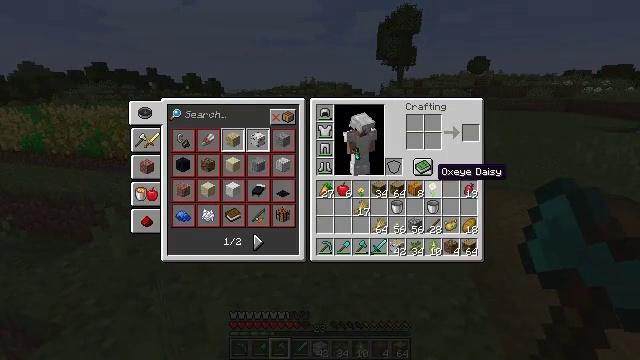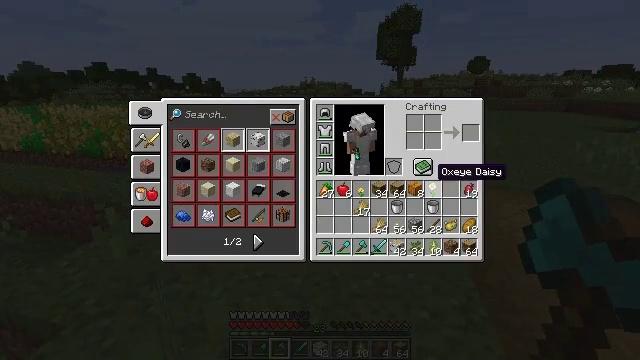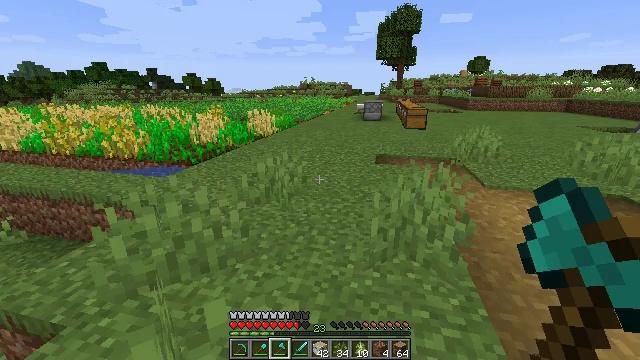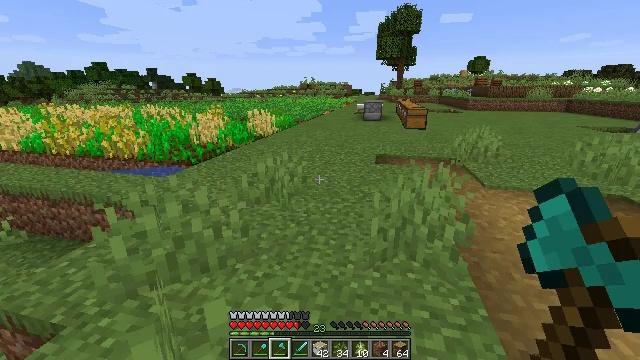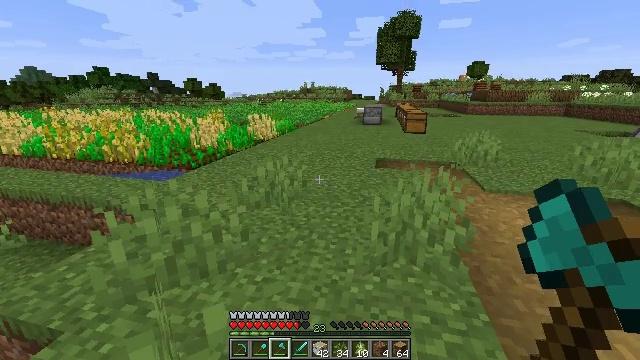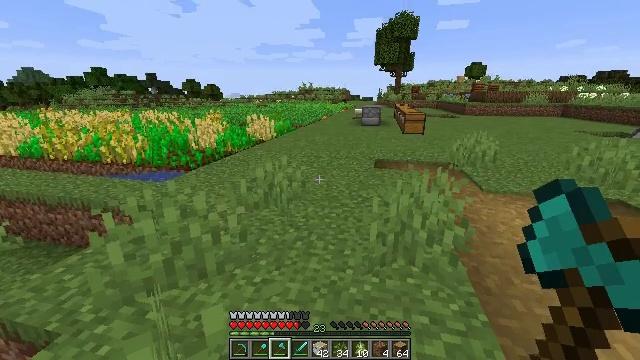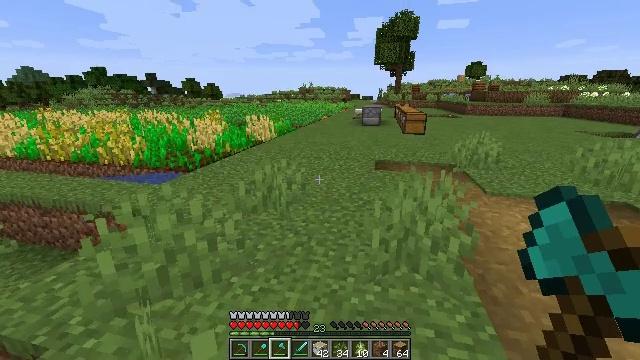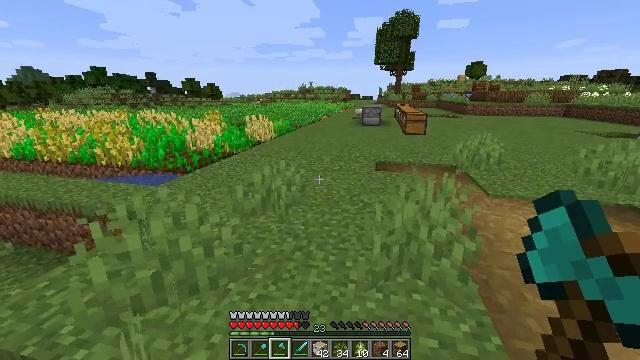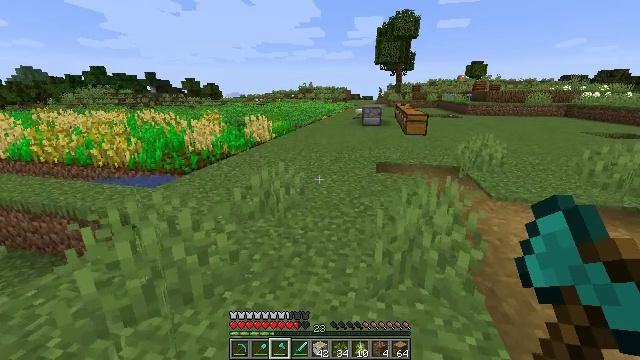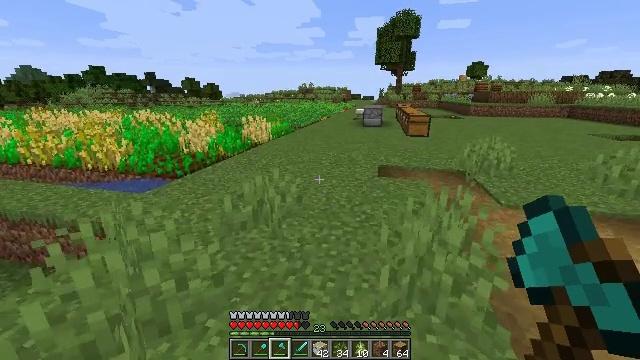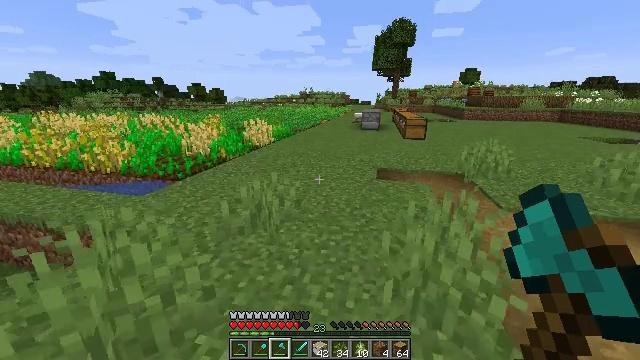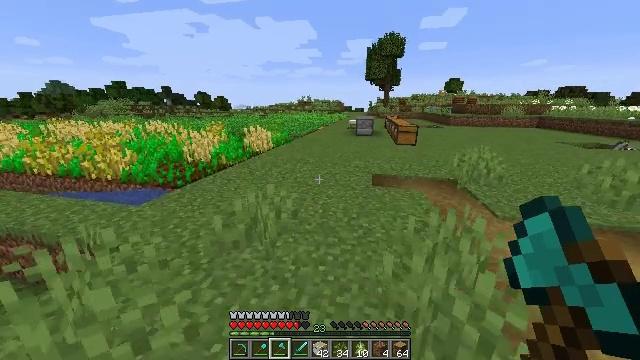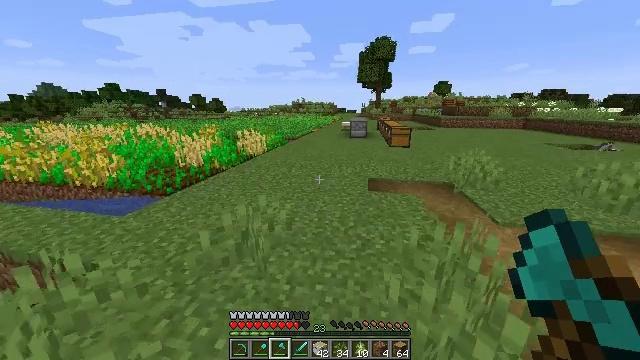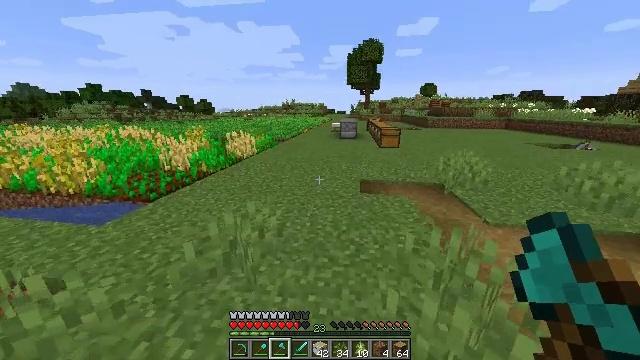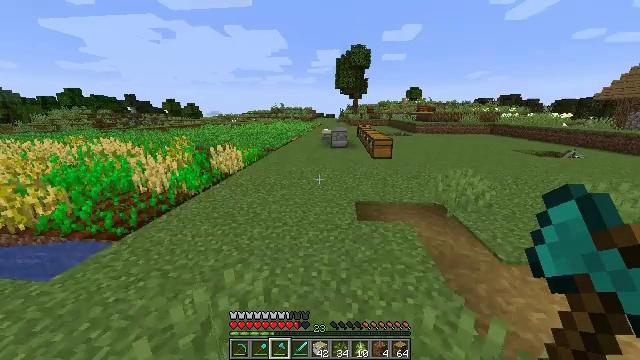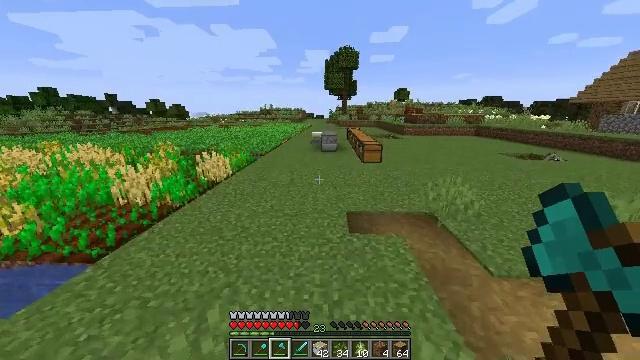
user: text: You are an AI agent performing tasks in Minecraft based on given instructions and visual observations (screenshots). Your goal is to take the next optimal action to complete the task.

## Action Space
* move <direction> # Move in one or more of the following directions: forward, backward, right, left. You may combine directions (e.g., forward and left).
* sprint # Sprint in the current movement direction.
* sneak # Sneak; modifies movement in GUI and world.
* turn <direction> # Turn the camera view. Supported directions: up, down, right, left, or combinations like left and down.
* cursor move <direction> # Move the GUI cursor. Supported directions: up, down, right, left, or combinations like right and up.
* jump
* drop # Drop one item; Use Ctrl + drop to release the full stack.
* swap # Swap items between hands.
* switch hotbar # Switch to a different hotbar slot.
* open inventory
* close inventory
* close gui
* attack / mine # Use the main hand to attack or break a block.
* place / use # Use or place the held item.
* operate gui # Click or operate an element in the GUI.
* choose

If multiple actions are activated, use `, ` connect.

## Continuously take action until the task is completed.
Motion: motion action
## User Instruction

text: Open the crafting table and convert a pumpkin to pumpkin seeds.
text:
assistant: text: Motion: no_op
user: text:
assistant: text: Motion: no_op
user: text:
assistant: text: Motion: no_op
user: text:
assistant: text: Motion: no_op
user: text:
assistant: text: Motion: no_op
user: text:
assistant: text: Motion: move forward
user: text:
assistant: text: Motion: move forward
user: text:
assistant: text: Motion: move forward
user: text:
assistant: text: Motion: move forward, sprint
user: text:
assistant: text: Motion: move forward, sprint
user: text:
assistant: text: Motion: move forward, sprint
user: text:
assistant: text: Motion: move forward, sprint, turn right
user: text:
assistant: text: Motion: move forward, sprint, turn right
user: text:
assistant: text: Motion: move forward, sprint, turn right, jump
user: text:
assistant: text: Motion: move forward, sprint, turn right, jump
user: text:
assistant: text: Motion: move forward, sprint, jump
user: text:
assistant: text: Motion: move forward, sprint, jump
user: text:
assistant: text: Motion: move forward, sprint, jump
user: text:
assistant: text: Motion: move forward, sprint, jump
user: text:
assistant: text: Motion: move forward, sprint, jump
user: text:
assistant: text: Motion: move forward, sprint, jump
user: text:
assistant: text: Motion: move forward, sprint, jump
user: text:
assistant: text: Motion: move forward, sprint, jump
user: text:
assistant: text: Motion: move forward, sprint, jump
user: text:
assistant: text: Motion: move forward, sprint
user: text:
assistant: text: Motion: move forward, sprint
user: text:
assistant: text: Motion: move forward, sprint
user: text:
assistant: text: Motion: move forward, sprint
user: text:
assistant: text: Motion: move forward, sprint
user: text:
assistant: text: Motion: move forward, sprint